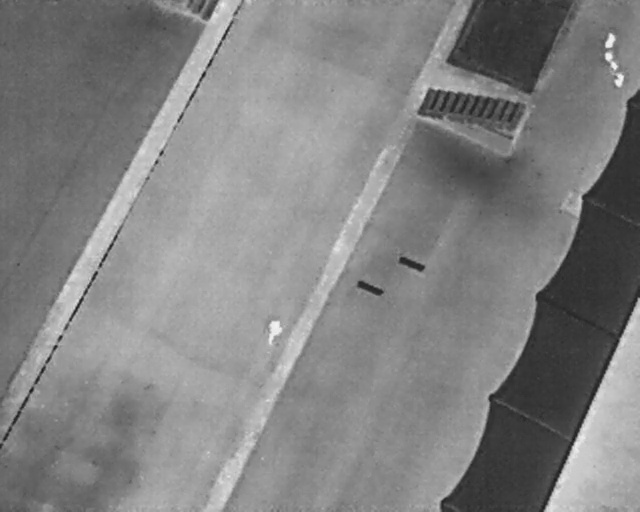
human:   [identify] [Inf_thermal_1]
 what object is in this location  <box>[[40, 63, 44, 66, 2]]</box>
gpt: <ref>1 large person at the center</ref>